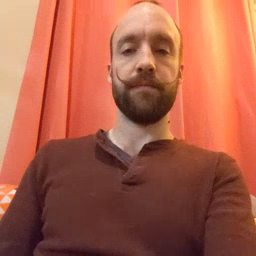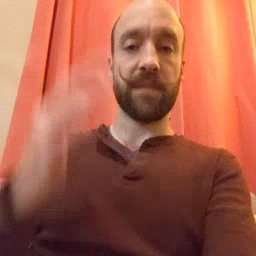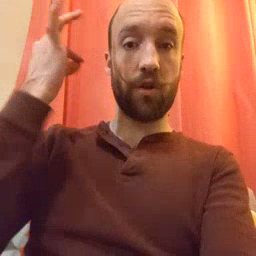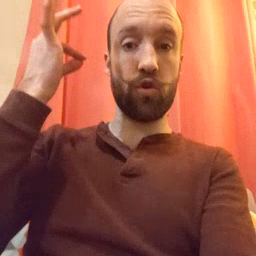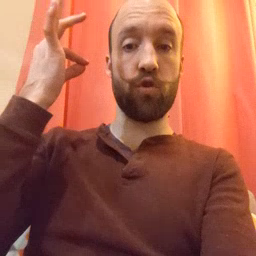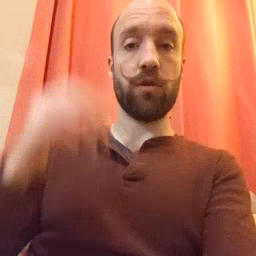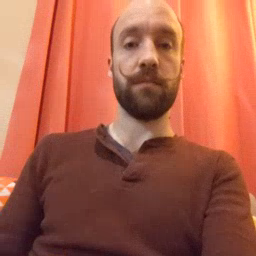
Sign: hair